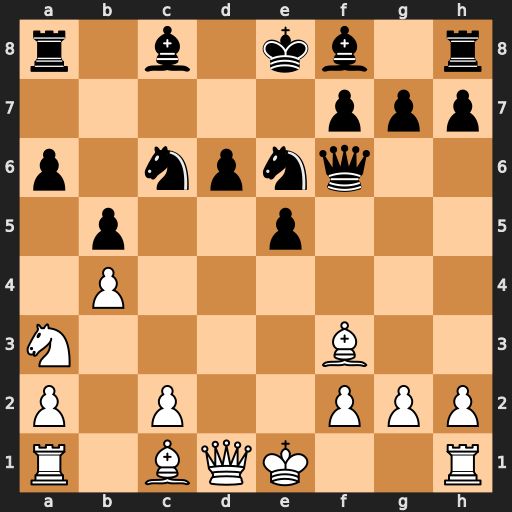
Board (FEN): r1b1kb1r/5ppp/p1npnq2/1p2p3/1P6/N4B2/P1P2PPP/R1BQK2R
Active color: w
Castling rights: KQkq
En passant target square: -
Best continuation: Bxc6+ Bd7 Bxa8